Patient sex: M
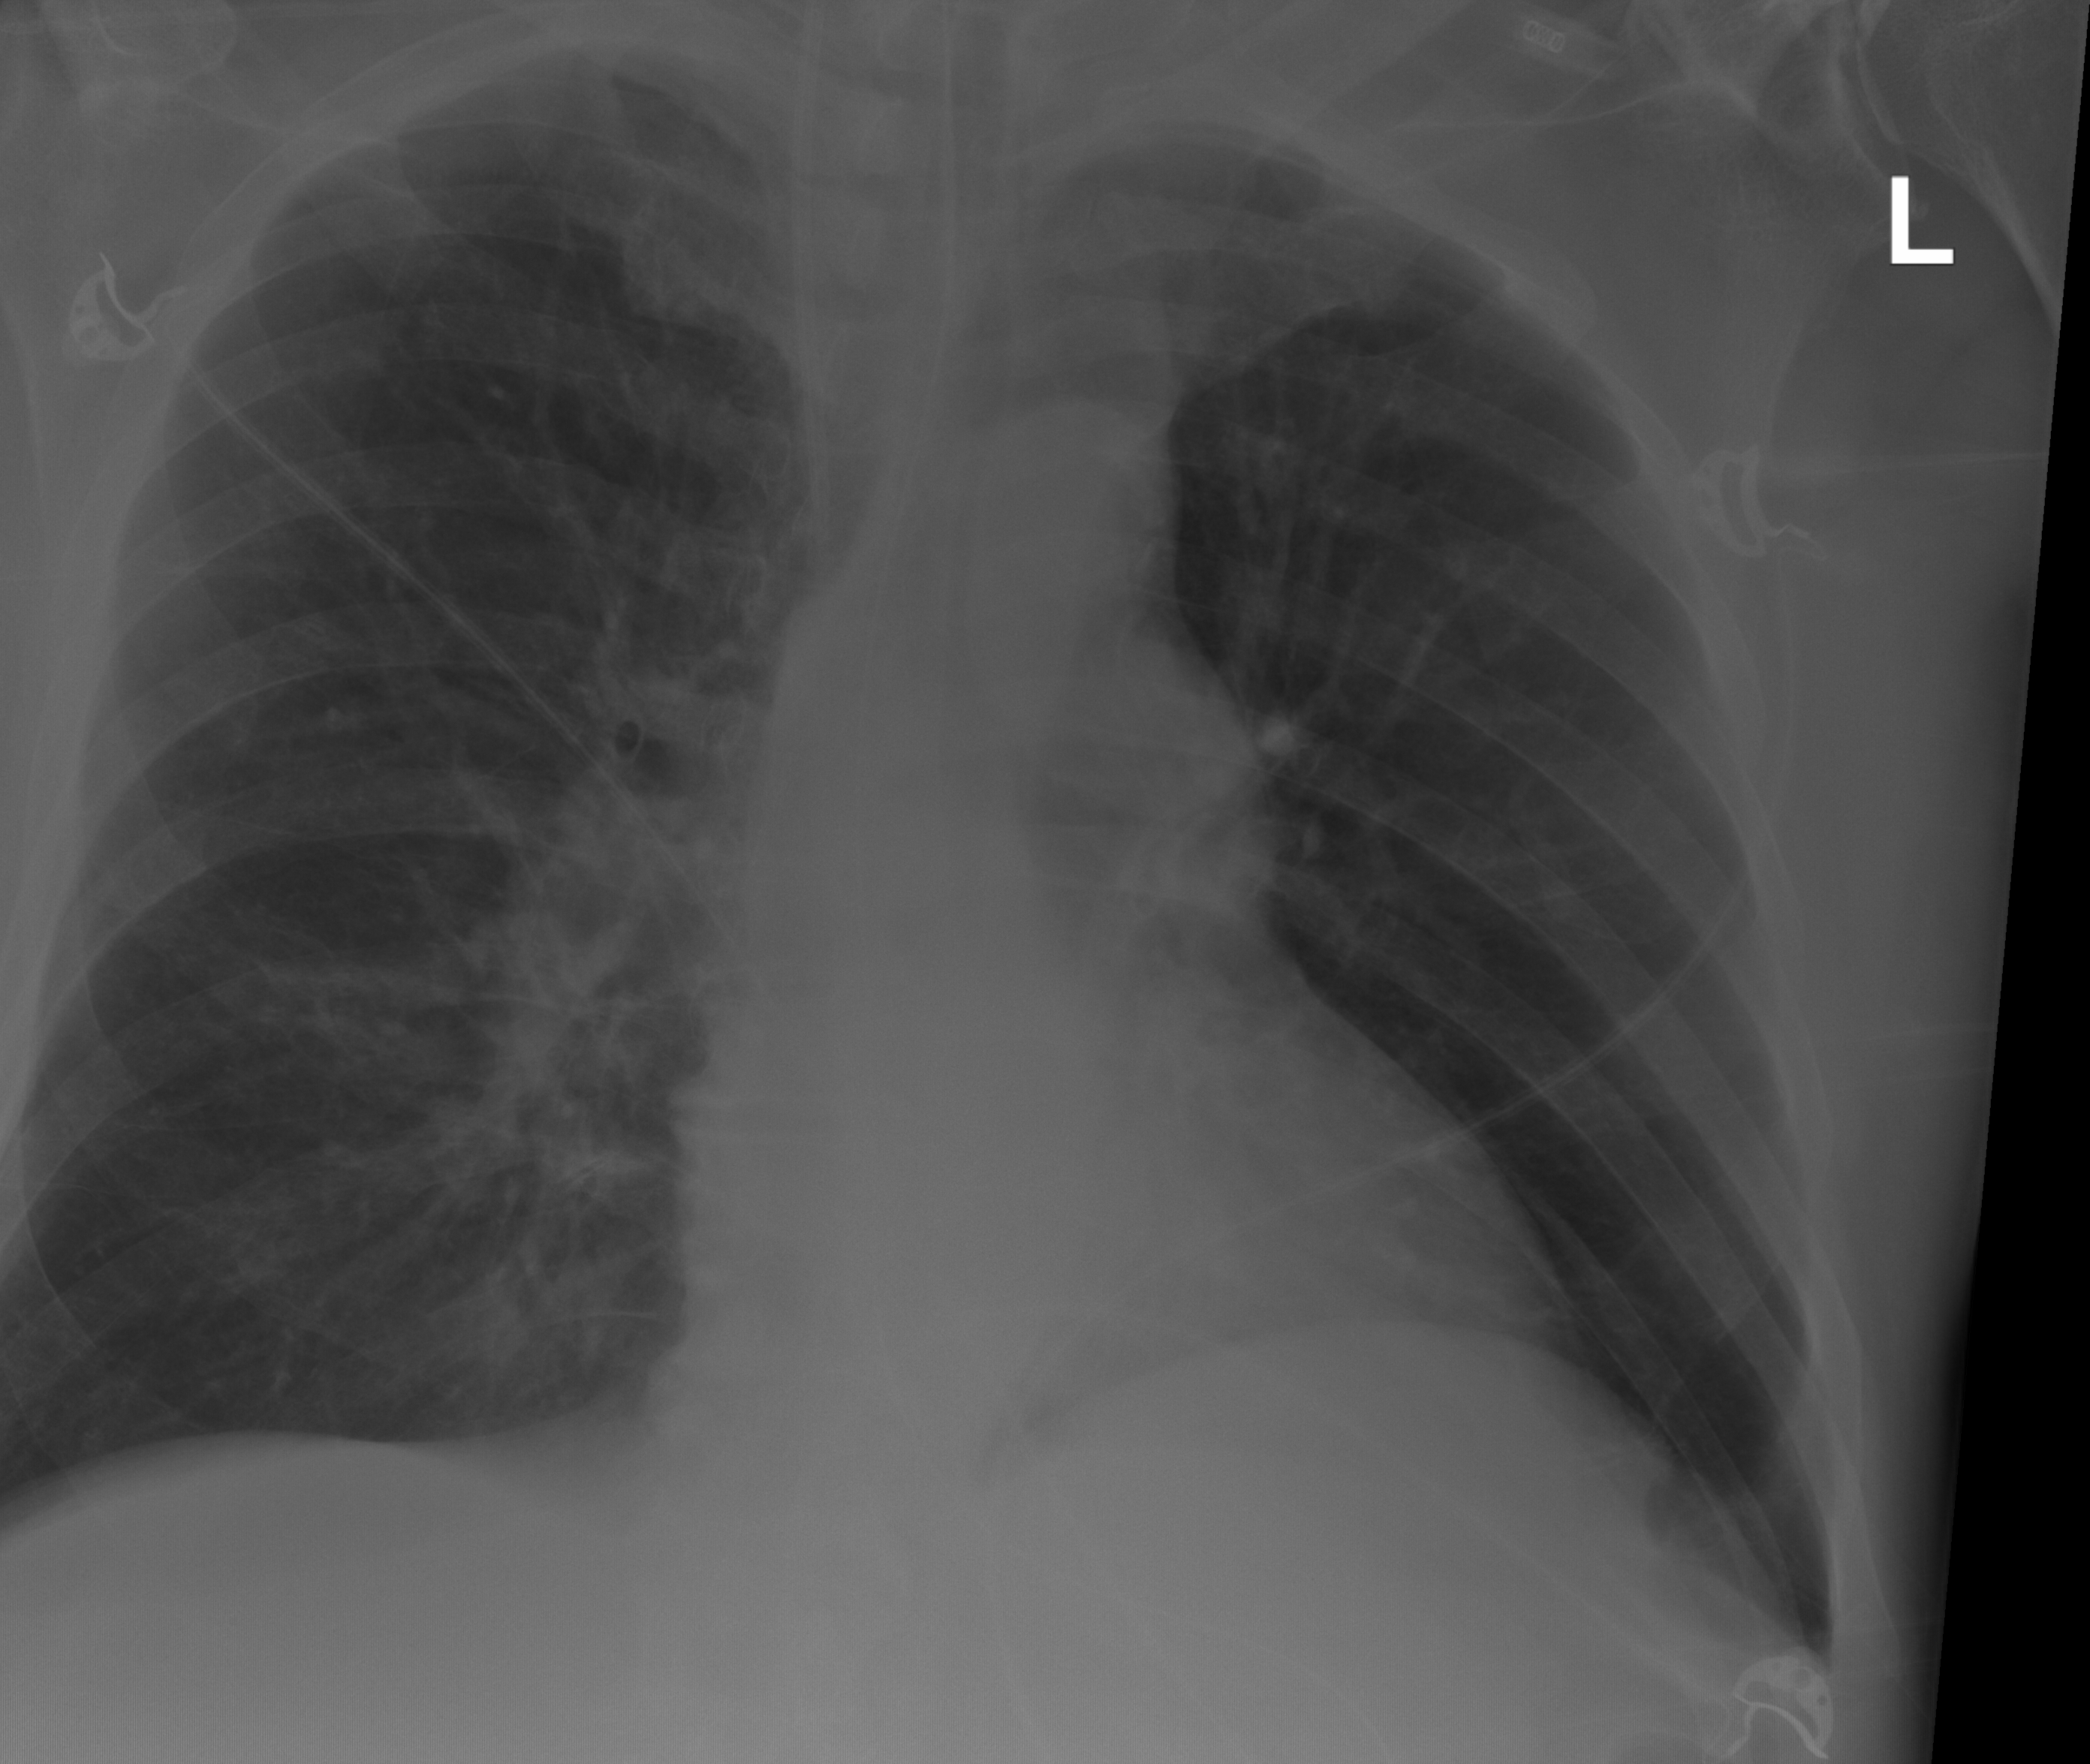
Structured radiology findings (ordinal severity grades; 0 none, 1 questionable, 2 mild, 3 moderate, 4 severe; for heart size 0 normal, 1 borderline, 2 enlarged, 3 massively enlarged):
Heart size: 0
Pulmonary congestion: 1
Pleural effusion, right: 0
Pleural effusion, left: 0
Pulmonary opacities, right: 0
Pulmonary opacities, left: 0
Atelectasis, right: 0
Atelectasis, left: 0